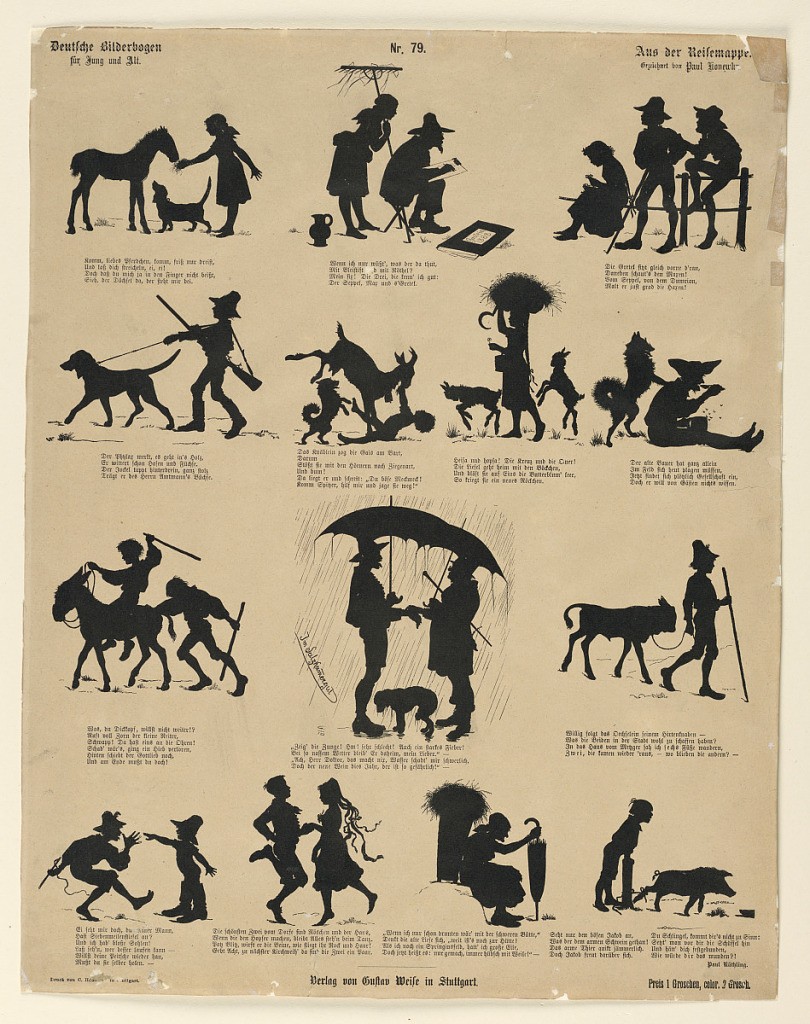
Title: Caricature Silhouettes with German Verses for Children
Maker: Gustav Weiss, Swiss, 1886 - ?
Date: ca. 1870–1880
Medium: Lithograph on paper
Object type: Print
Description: Fourteen silhouette vignettes of children and animals illustrating verses under each in German. At top left, "Deutsch Bilderbogen".